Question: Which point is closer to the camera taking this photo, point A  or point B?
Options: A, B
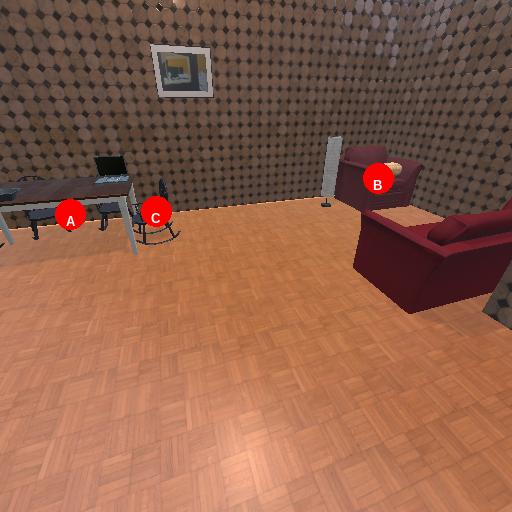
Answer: A